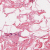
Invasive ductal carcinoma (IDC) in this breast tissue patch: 0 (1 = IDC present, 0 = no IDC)